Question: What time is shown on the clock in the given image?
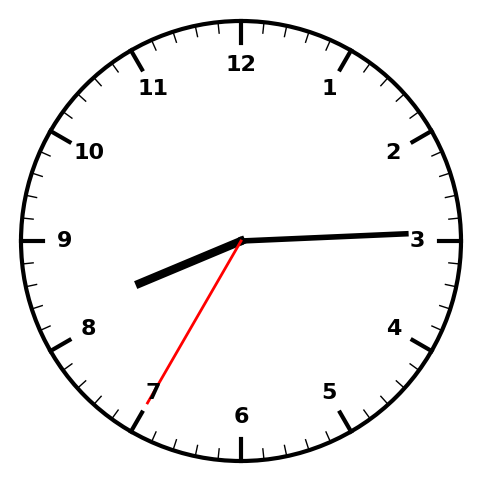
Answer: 08:14:35